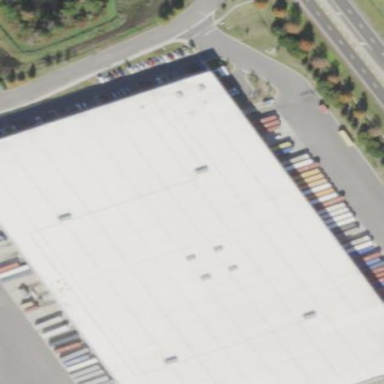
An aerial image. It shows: Warehouse building.